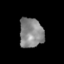
Tissue: skin
Cell type: Epithelial cells
Senescence score: 0.7608
Nuclear area (px): 699
Mean DAPI intensity: 134.454